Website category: book
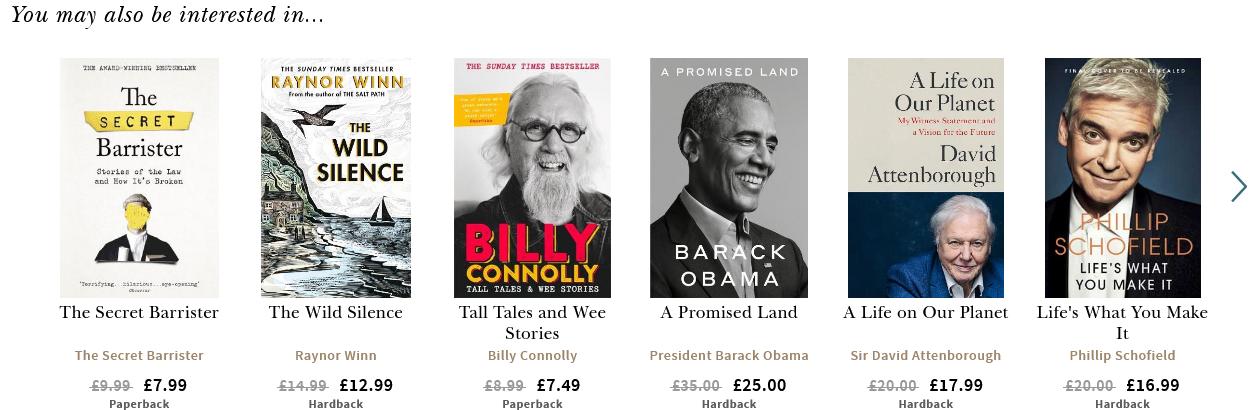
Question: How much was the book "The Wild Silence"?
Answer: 12.99

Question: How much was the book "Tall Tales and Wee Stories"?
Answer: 7.49

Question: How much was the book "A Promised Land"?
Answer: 25.00

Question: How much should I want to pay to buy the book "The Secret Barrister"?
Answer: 7.99

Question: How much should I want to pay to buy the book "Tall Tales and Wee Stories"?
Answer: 7.49

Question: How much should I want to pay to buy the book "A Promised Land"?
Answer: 25.00

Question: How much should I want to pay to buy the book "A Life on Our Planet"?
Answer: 17.99

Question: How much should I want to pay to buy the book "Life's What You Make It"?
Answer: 16.99

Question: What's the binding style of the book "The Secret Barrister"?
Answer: Paperback

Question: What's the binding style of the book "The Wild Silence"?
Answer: Hardback

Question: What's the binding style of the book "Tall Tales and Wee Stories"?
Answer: Paperback

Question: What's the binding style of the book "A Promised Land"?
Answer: Hardback

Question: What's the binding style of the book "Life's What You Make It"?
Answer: Hardback

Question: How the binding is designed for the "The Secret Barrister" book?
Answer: Paperback

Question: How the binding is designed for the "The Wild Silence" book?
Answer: Hardback

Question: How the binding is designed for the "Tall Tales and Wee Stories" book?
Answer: Paperback

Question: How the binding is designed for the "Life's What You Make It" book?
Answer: Hardback

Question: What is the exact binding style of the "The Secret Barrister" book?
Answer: Paperback

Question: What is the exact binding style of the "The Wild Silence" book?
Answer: Hardback

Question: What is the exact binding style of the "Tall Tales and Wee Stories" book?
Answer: Paperback

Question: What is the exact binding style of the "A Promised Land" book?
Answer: Hardback

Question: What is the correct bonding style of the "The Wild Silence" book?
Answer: Hardback

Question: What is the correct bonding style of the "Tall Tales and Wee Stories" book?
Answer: Paperback

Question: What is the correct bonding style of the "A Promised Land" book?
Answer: Hardback

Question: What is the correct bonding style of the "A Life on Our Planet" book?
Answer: Hardback

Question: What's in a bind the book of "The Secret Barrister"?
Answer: Paperback

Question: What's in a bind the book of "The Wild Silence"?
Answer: Hardback

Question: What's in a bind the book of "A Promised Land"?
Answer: Hardback

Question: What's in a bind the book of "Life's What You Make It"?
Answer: Hardback

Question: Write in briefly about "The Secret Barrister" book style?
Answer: Paperback

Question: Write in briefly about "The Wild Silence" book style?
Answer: Hardback

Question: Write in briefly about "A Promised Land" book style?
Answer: Hardback

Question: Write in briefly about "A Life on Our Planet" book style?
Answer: Hardback

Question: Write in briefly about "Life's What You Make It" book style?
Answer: Hardback

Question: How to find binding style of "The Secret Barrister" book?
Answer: Paperback

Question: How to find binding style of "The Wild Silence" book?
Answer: Hardback

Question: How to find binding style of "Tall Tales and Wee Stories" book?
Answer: Paperback

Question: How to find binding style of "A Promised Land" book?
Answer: Hardback

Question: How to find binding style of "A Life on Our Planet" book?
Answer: Hardback

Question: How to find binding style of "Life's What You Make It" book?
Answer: Hardback